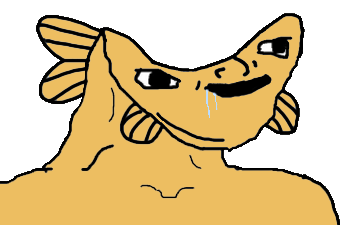
Label: 5_Brainlet